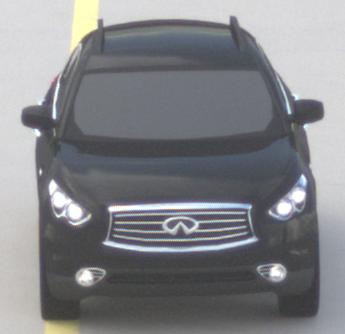
Make: Infiniti
Model: FX 37
Detailed model: FX (S51)
Model produced from: 2012/07
Model produced until: 2013/10
Doors: 5
Color: black
Road condition: dry road
Daytime: morning or afternoon
Contrast: low contrast